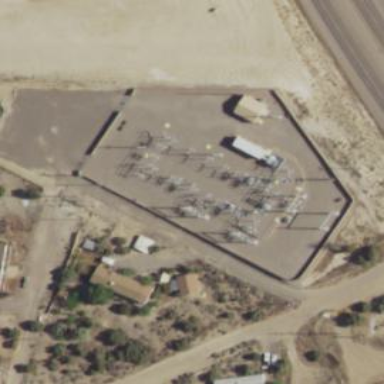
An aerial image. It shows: Substation surrounded by fence.